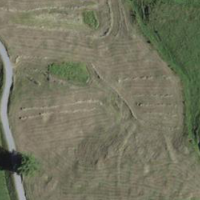
EUNIS habitat code: 24
Species observed at this site:
Campanula barbata